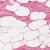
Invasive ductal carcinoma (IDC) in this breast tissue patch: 0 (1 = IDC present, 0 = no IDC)